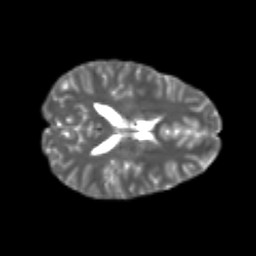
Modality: T2w
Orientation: axial
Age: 22
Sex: female
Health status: healthy
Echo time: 0.074 s